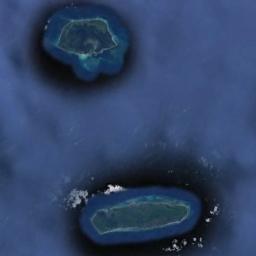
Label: island